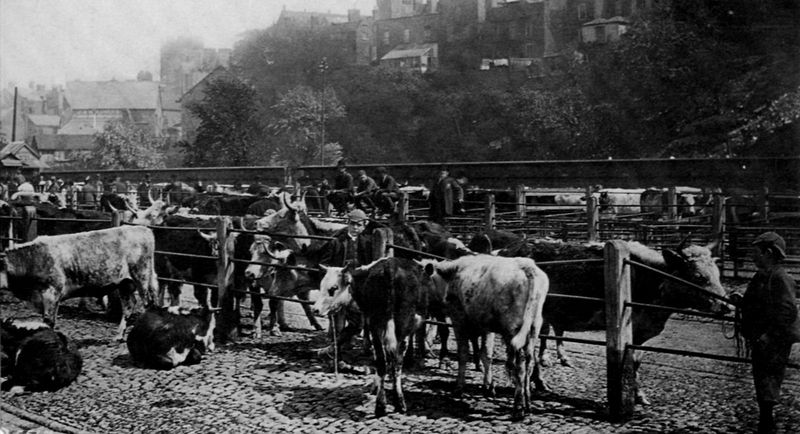
Titel: Shrewsbury, Rindermarkt
Künstler: Francis Frith
Schlagwörter: baum, berg, himmel, mann, schatten, weiß, bäume, menschen, sand, sitzen, stadt, grau, hintergrund, holz, laterne, licht, männer, schwarz, gebäude, haus, schloss, tiere, zaun, alt, mütze, mensch, stehen, horn, erde, häuser, hügel, kühe, natur, vieh, gatter, gitter, sonne, händler, kind, ohren, tal, anhöhe, bauern, kinder, stock, schwanz, schweif, liegen, pflaster, zuschauer, jungen, leine, abhang, dorf, dächer, mauer, nebel, herde, kuh, rind, hof, koppel, zäune, markt, häuse, balken, geländer, junge, pfosten, foto, fotografie, photographie, stadtrand, kopfstein, rinder, verkauf, knabe, seil, festung, schwarz weiss, viele, kopfsteinpflaster, pflasterstein, mensche, auktion, hörner, bulle, fotographie, ochse, stier, stiere, hirte, hirten, kalb, jahrhundert, drähte, iss, kälber, gehege, cowboy, viehmarkt, viehherde, dorfrand, lasso, gehäge, ma<rkt, viehkoppel, pflster, schwarzweß, jungr, tierhandel, umzäumung, kuhjunge